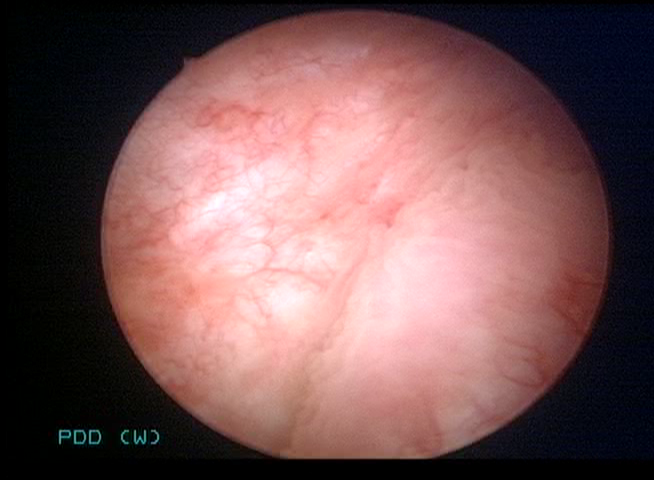
Modality: WLC
Class: Normal mucosa
Bladder cancer association: No